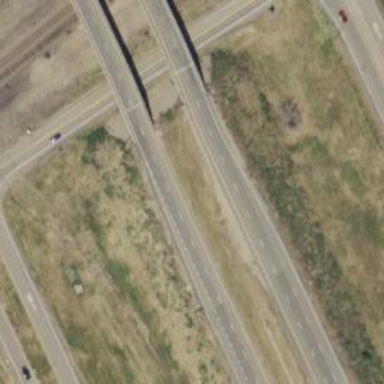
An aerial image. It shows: Viaduct bridge over motorway.